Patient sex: F
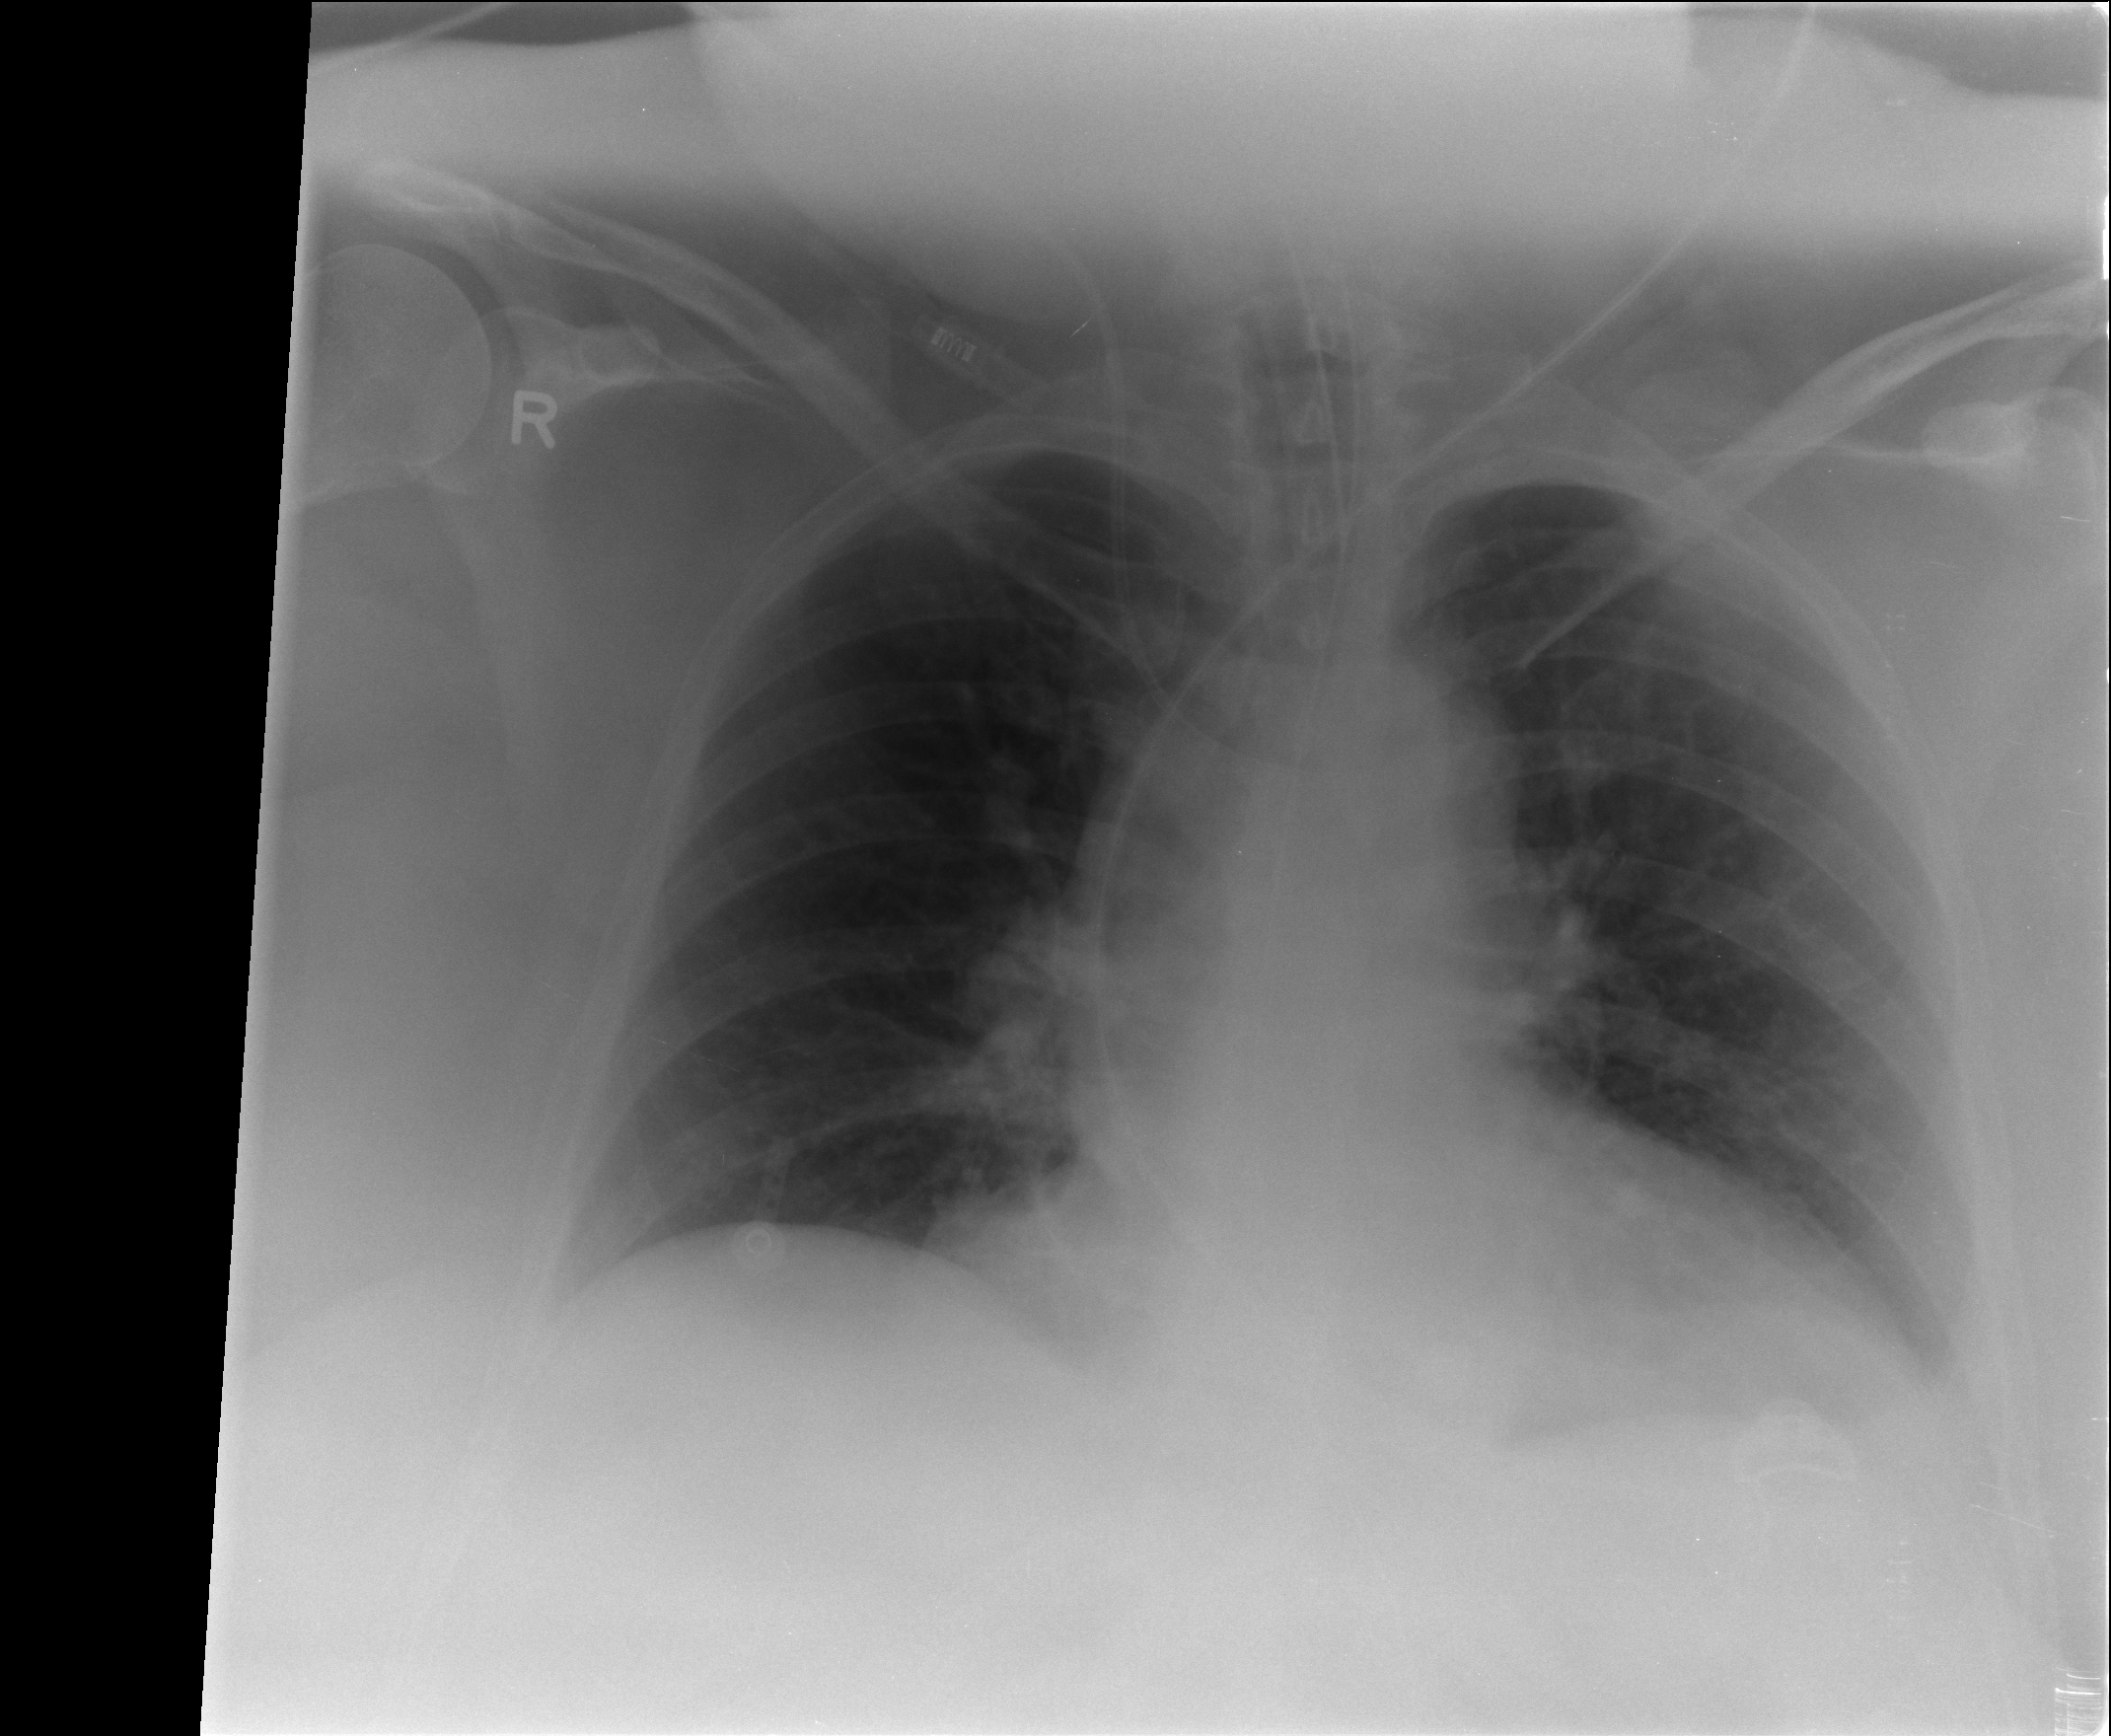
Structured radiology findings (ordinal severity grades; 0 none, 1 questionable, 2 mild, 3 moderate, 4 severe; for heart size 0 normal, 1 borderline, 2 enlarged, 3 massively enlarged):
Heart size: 2
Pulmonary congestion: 0
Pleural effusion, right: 0
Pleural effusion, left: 0
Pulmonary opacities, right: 0
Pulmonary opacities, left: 0
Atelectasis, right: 2
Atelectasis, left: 2